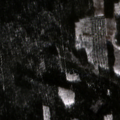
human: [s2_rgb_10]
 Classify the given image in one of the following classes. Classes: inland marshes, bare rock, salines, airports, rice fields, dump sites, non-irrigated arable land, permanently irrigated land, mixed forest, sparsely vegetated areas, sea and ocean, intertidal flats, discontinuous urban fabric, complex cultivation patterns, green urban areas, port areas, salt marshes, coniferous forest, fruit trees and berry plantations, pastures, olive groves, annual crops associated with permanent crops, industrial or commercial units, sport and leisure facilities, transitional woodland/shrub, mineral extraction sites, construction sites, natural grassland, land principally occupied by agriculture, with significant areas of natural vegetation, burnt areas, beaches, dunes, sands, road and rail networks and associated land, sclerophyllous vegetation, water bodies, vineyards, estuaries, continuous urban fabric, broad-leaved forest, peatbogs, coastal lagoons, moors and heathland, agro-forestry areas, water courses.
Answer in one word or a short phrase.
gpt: coniferous forest